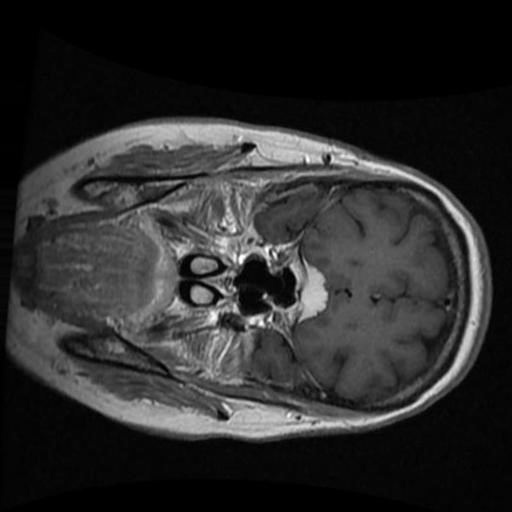
Label: brain_menin